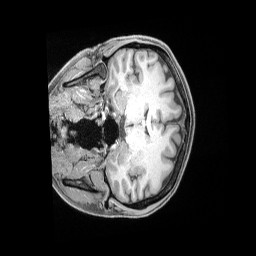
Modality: T1w
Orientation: coronal
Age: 36
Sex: female
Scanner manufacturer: siemens
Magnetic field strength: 3 T
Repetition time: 2 s
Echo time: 0.00211 s